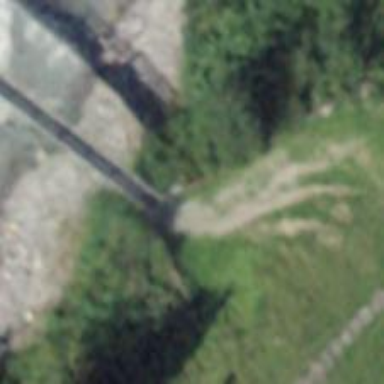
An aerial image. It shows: Unpaved path with bridge.